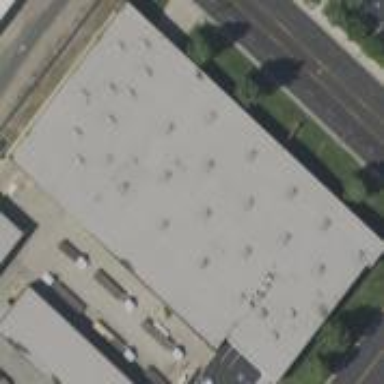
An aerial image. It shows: Commercial building.